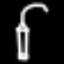
Label: pencil